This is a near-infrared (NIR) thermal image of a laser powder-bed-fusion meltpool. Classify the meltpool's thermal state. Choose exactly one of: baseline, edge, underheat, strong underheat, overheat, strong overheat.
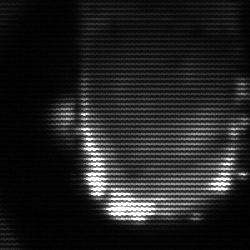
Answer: baseline